Question: I'm trying to get PyQt4 to view a web-page that requires a captcha to work, but it says that the browser is unsupported. Here is a screenshot of the message:

Is there any way to fix this?
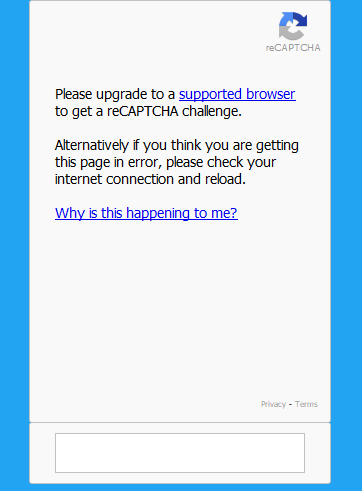
Answer: I was able to get this to work by <URL> to include one of the supported browsers:
'''
import sys
from PyQt4 import QtCore, QtGui, QtWebKit
class WebPage(QtWebKit.QWebPage):
def userAgentForUrl(self, url):
return super(WebPage, self).userAgentForUrl(url) + ' Chrome'
class Window(QtWebKit.QWebView):
def __init__(self):
super(Window, self).__init__()
self.setPage(WebPage(self))
self.load(QtCore.QUrl('https://www.google.com/recaptcha/api2/demo'))
if __name__ == '__main__':
app = QtGui.QApplication(sys.argv)
window = Window()
window.setGeometry(600, 100, 600, 900)
window.show()
sys.exit(app.exec_())
'''